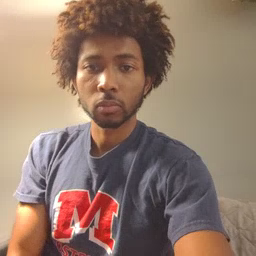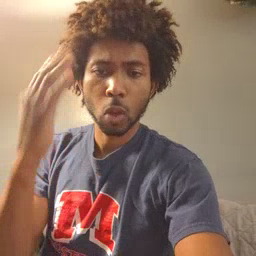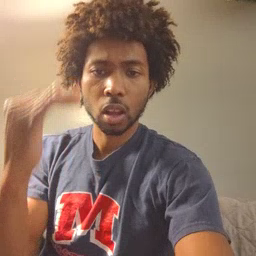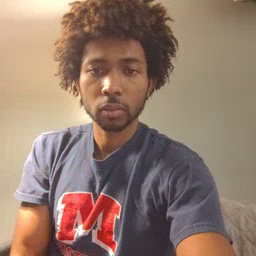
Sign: why